Field crop: maize
Growth stage: 2
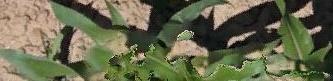
Species: maize